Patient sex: M
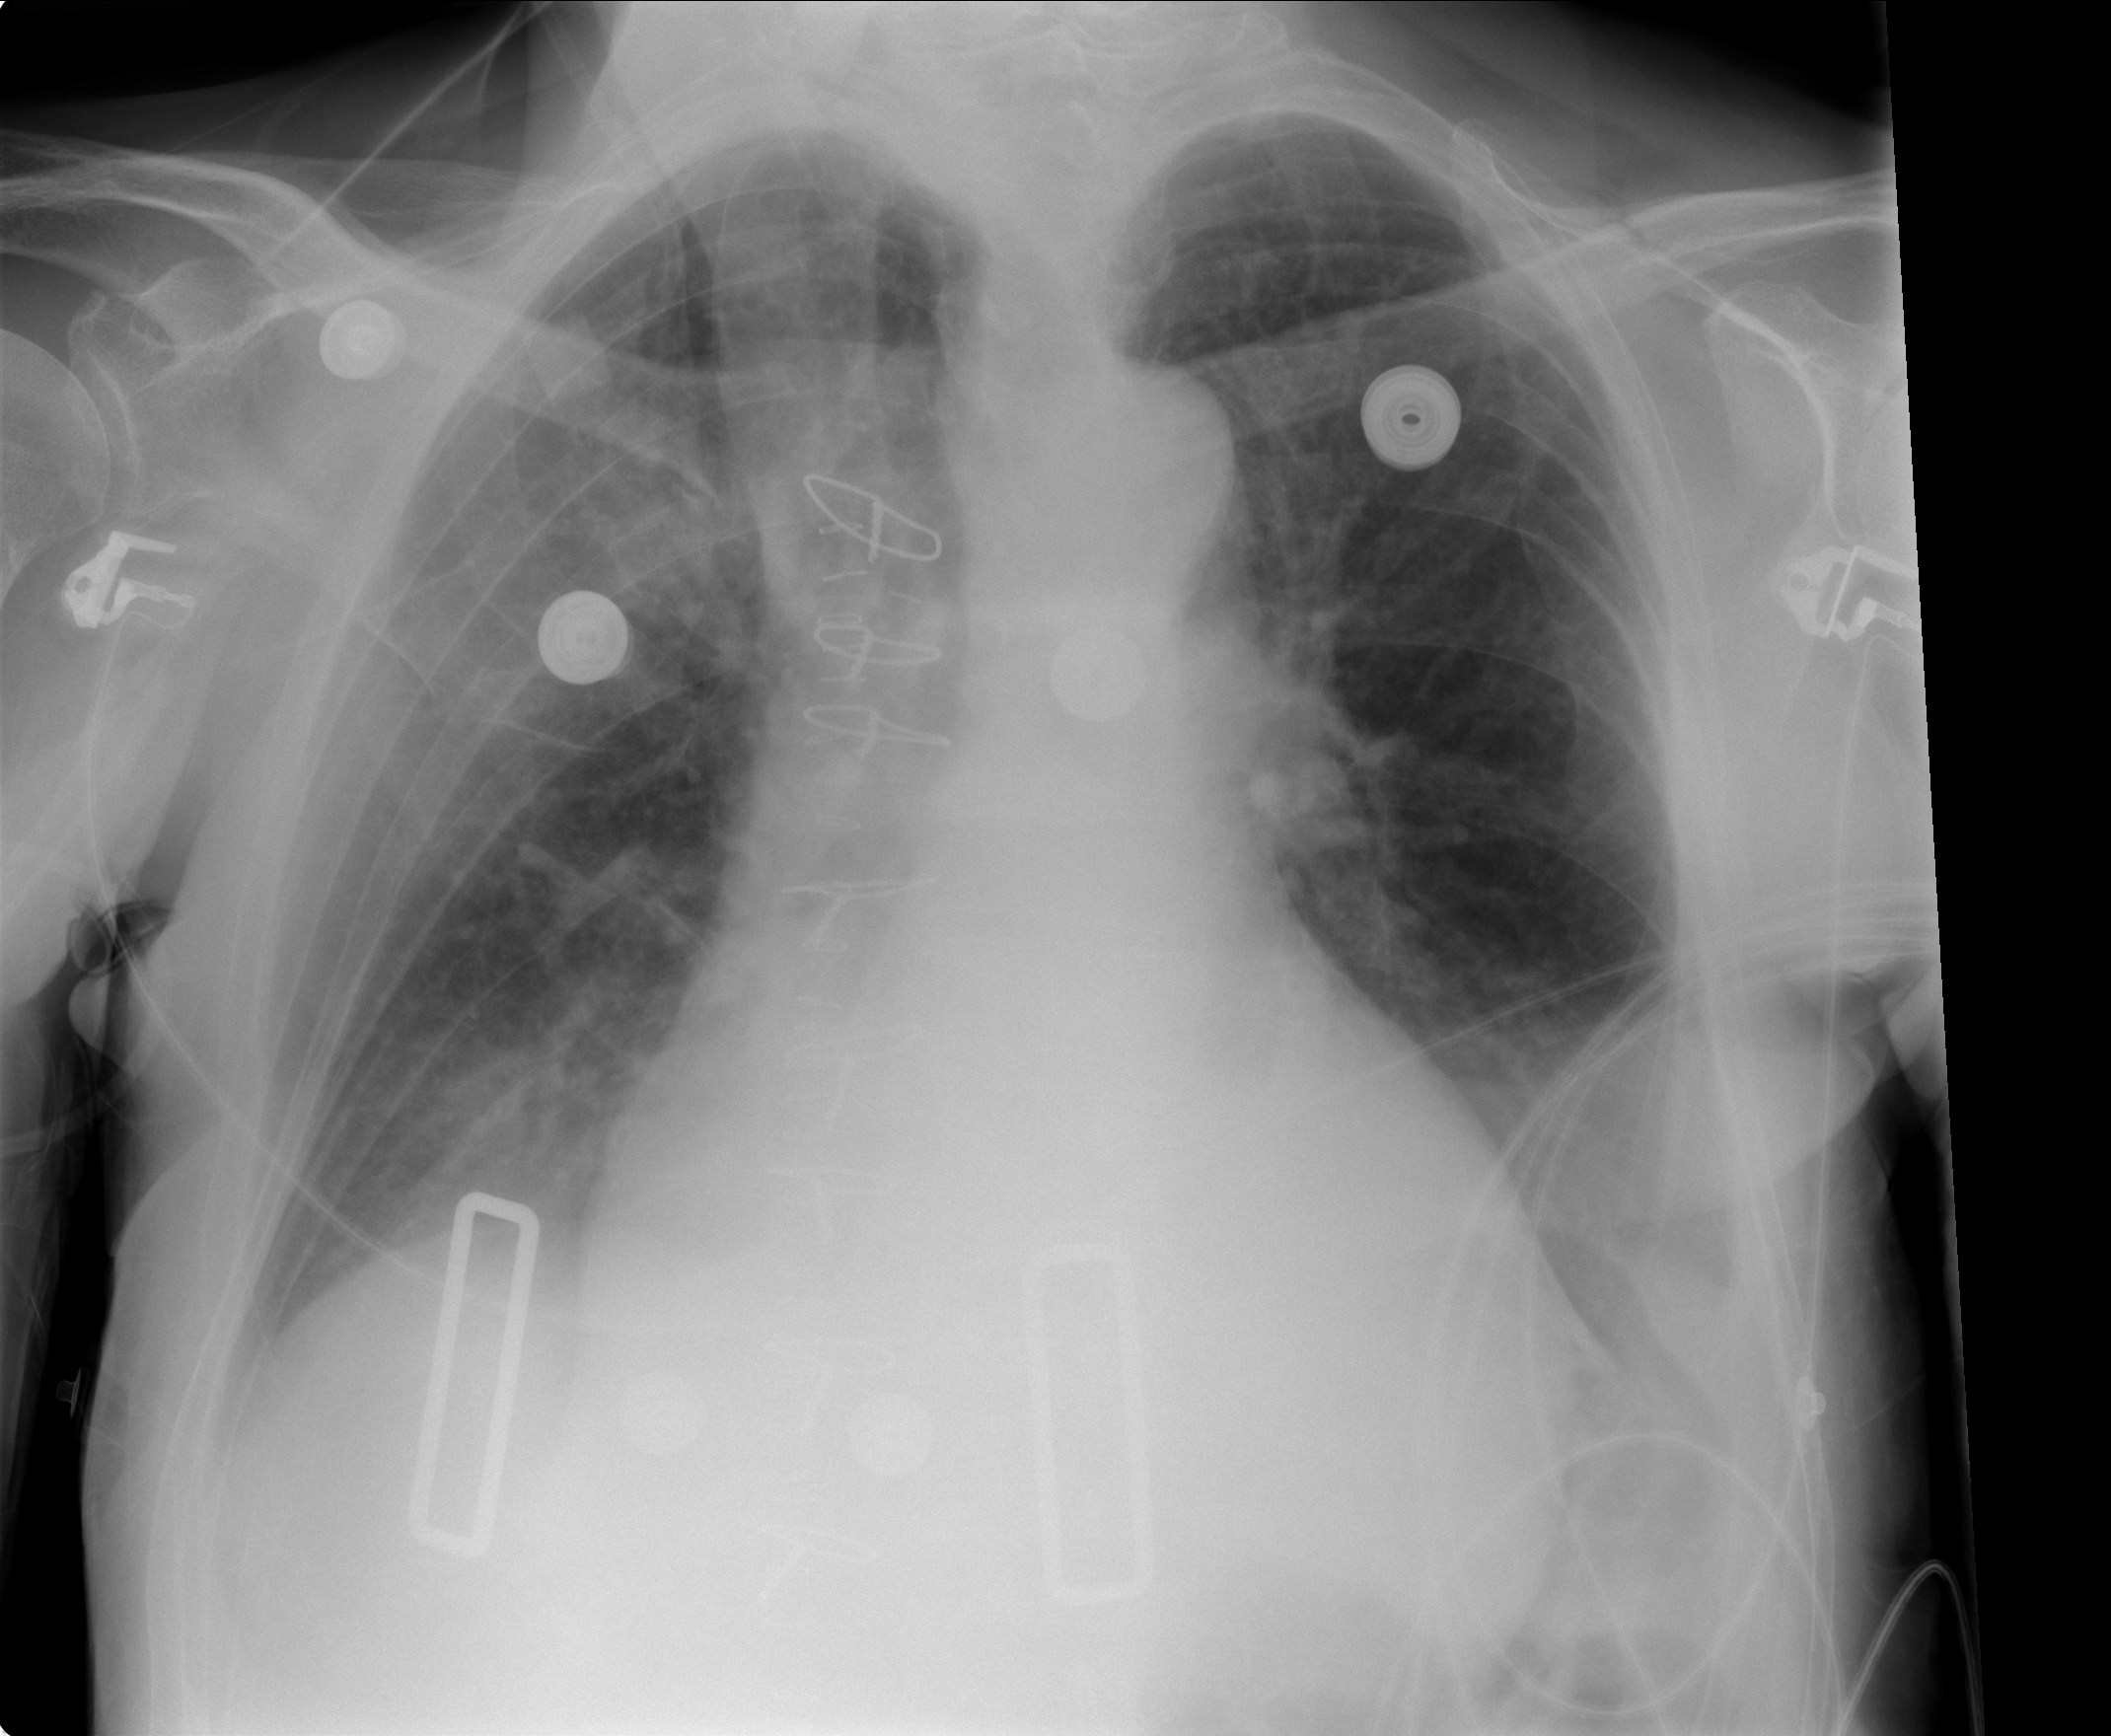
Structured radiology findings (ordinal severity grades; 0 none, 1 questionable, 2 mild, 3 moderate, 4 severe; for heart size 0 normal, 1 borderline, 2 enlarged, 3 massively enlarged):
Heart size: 2
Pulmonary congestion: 3
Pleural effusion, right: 1
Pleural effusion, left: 2
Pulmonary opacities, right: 0
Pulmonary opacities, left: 0
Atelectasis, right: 2
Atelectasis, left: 2